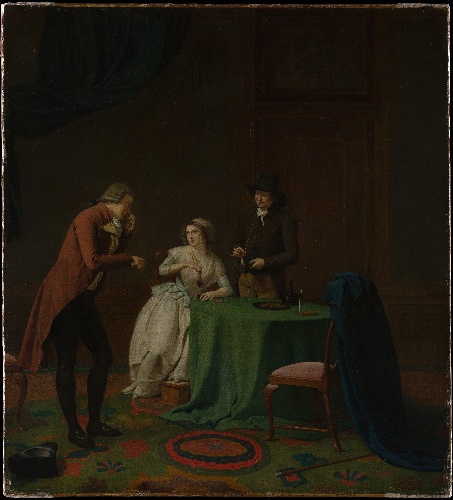
Title: Conversation Piece (The Sense of Smell)
Artist: Jan Ekels the Younger
Artist bio: Dutch, Amsterdam 1759–1793 Amsterdam
Date: probably 1791
Object type: Painting
Classification: Paintings
Medium: Oil on canvas
Dimensions: 25 7/8 x 23 1/2 in. (65.7 x 59.7 cm)
Department: European Paintings
Credit line: Gift of Mr. and Mrs. Bertram L. Podell, 1981
Accession year: 1981
Repository: Metropolitan Museum of Art, New York, NY
Tags: Men|Women|Interiors|Smoking